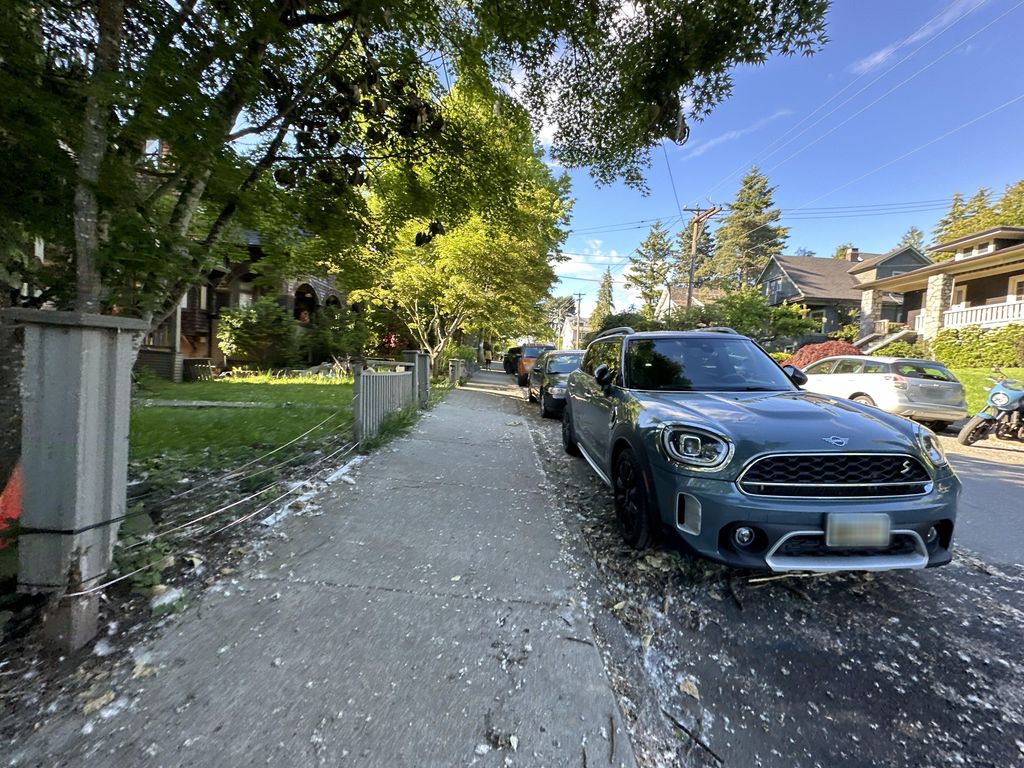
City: vancouver